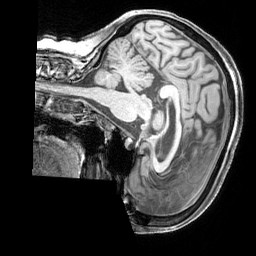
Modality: T1w
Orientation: sagittal
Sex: female
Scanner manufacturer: siemens
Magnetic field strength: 3 T
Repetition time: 2.3 s
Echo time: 0.00226 s